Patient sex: F
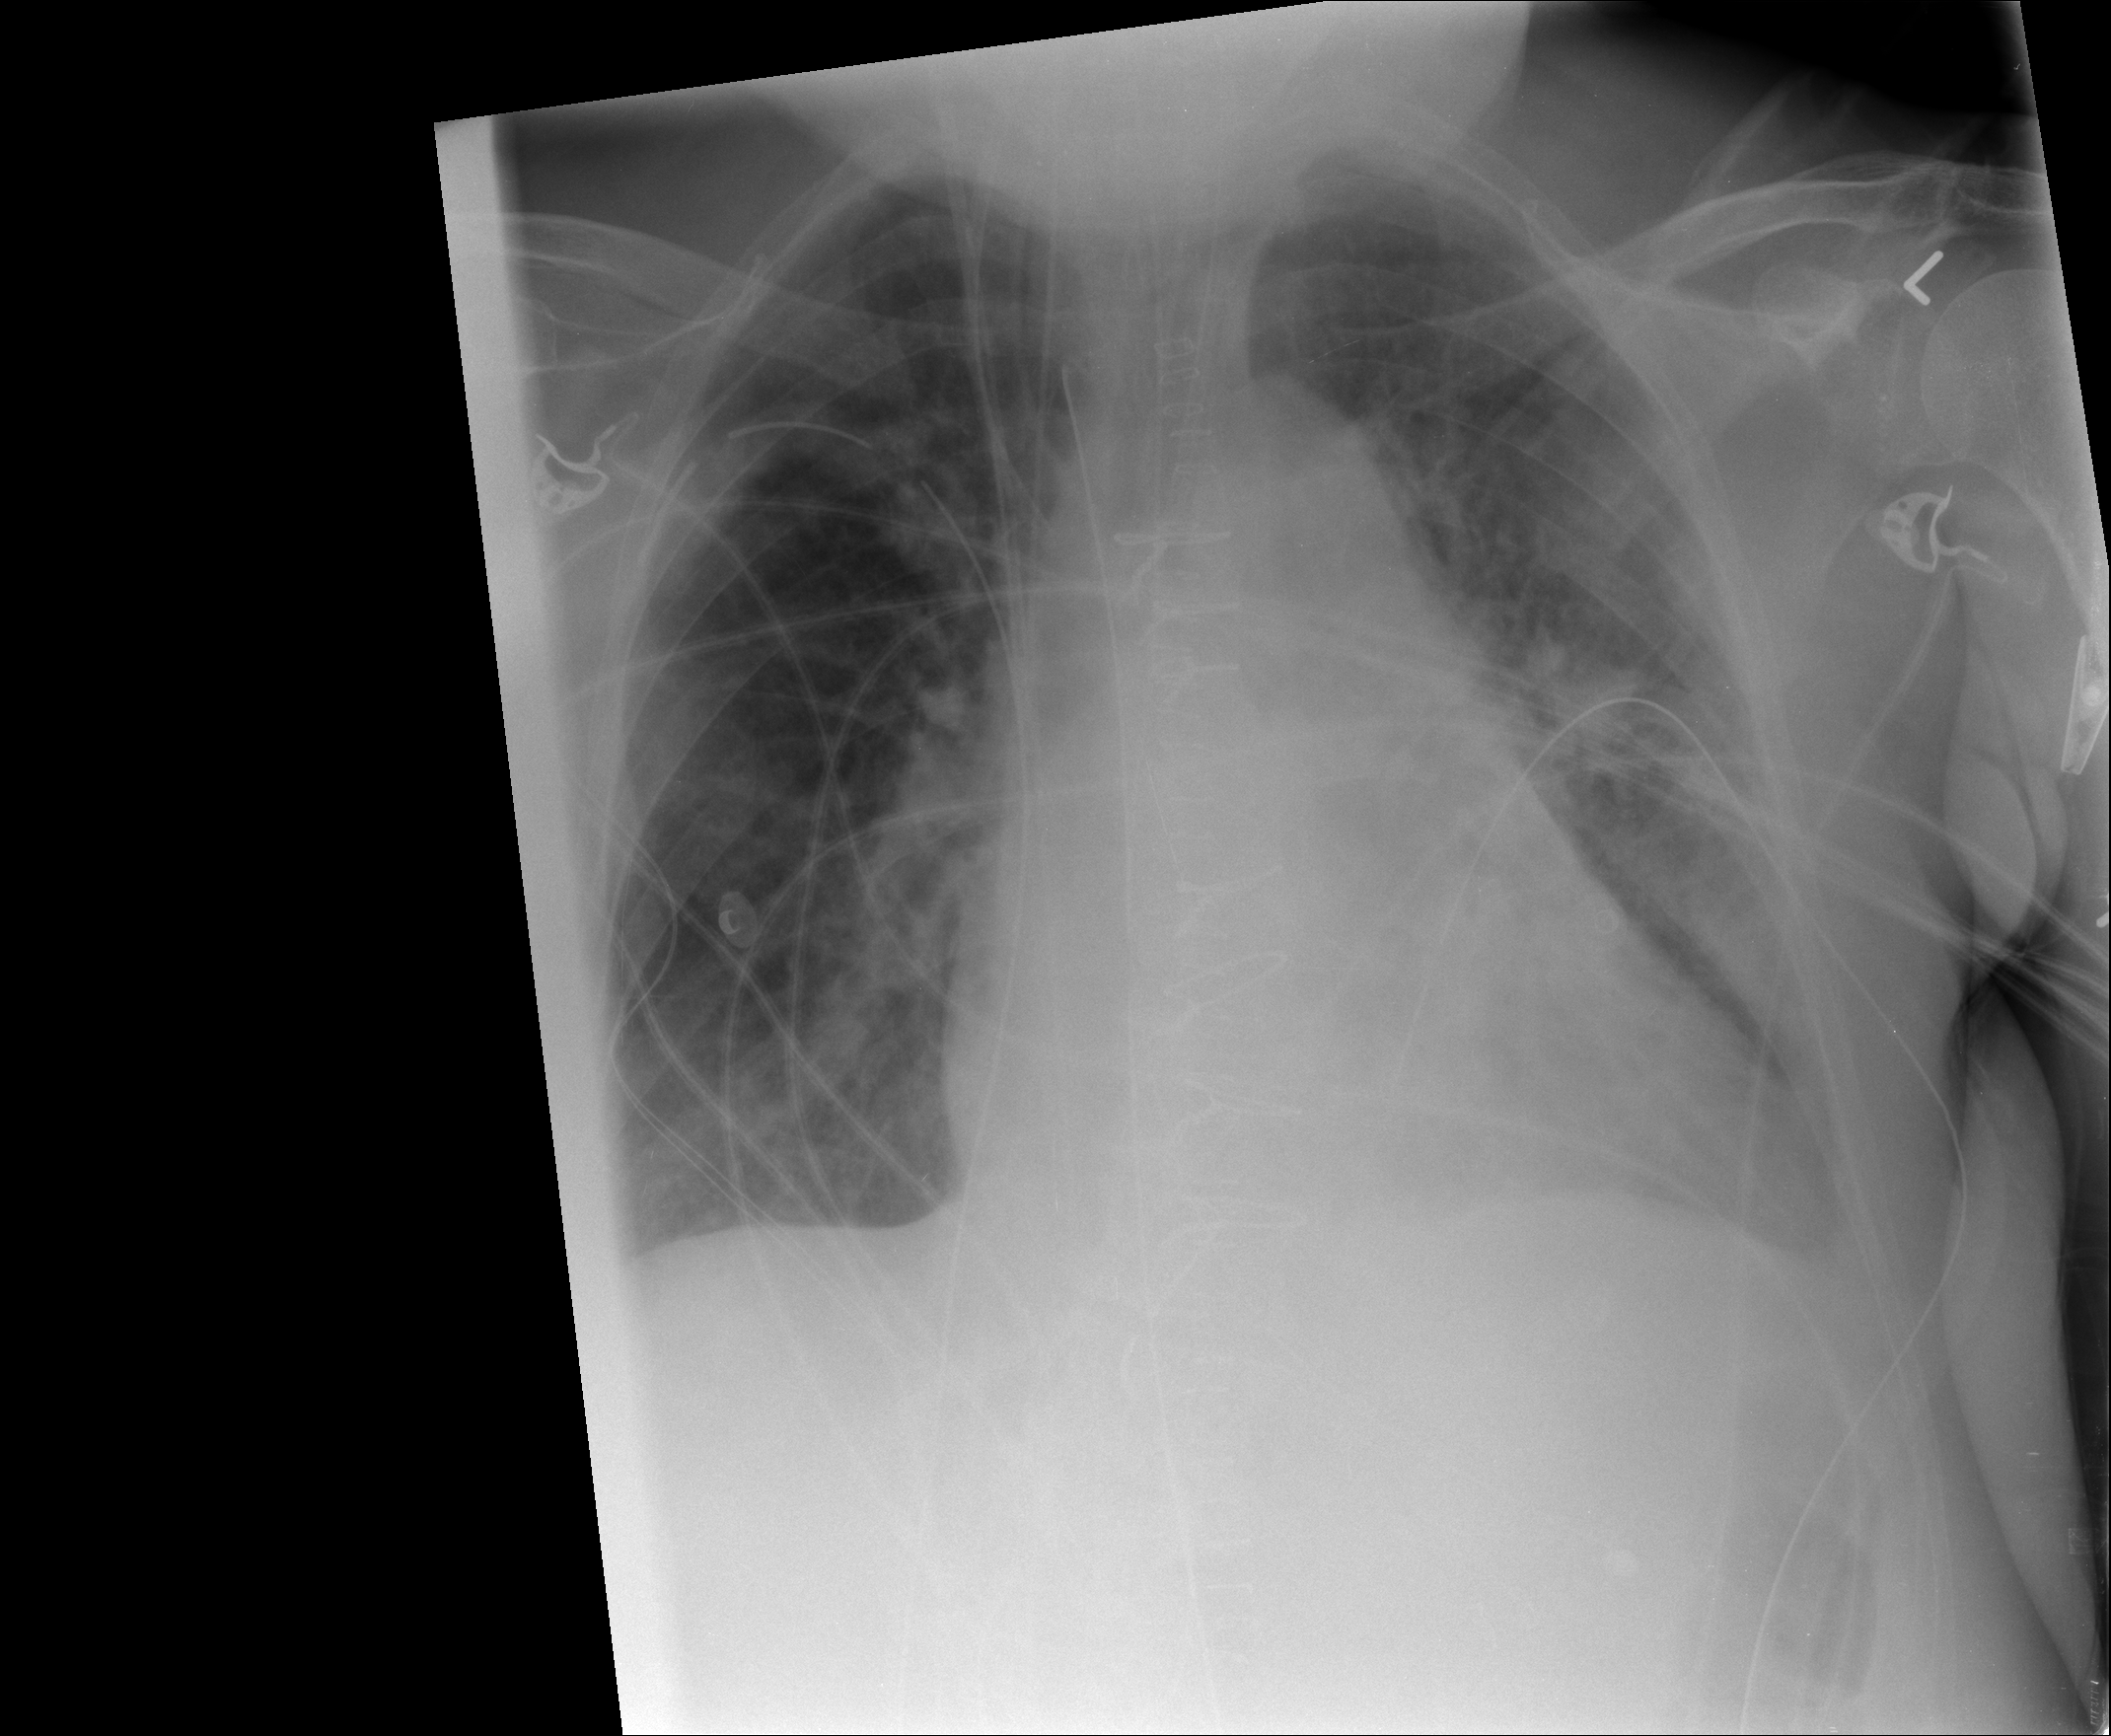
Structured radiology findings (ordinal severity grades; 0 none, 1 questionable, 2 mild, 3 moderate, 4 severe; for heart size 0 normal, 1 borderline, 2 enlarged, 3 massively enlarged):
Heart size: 2
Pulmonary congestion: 3
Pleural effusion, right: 0
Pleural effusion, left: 1
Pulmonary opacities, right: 0
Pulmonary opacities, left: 0
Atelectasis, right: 0
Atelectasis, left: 2